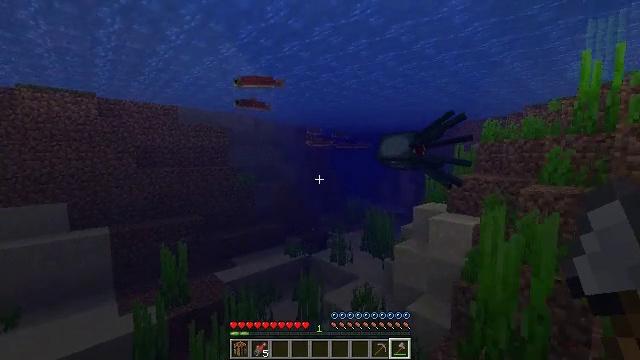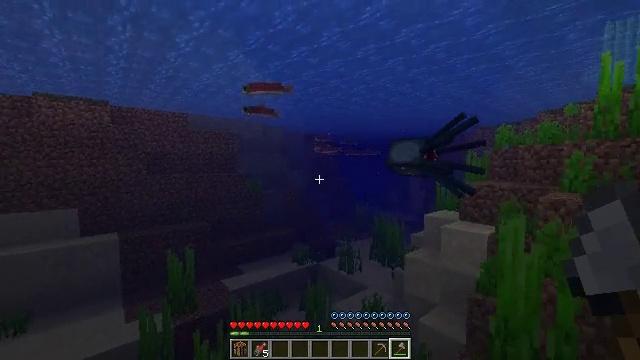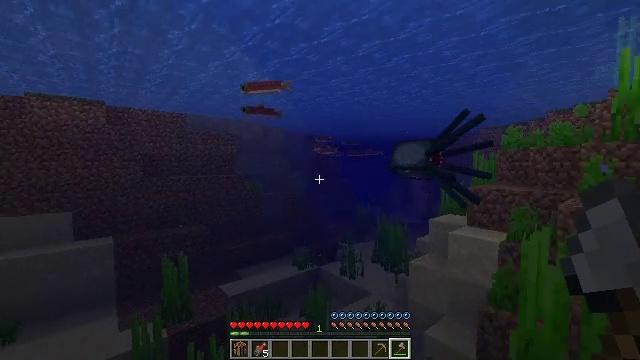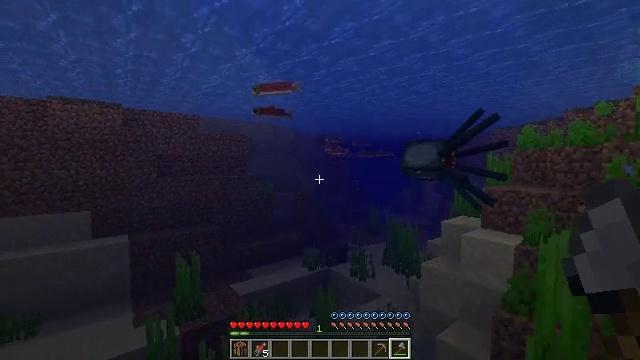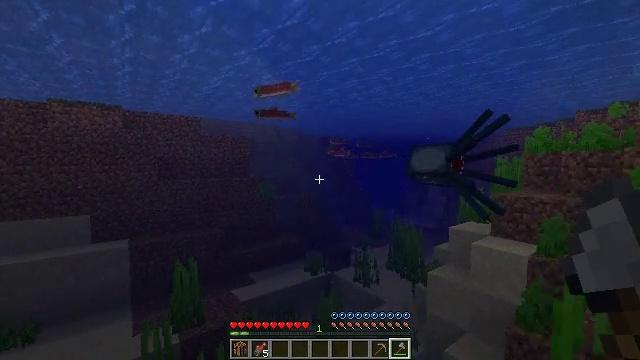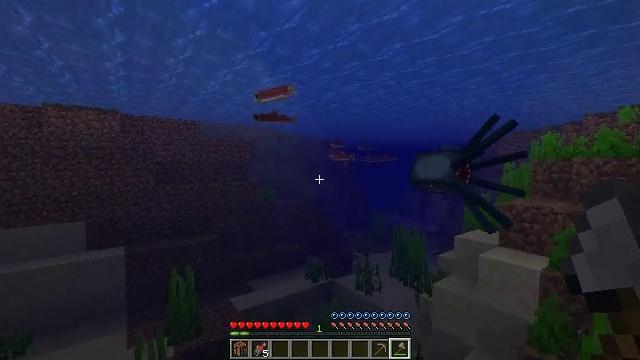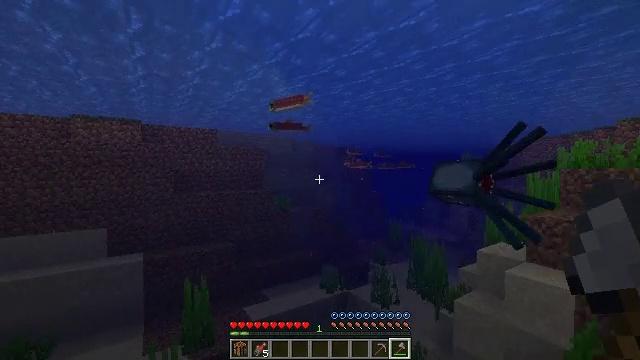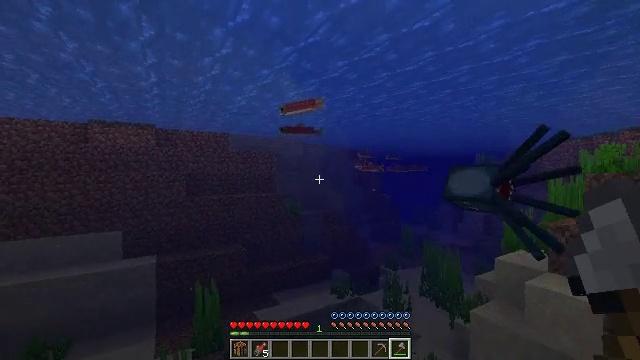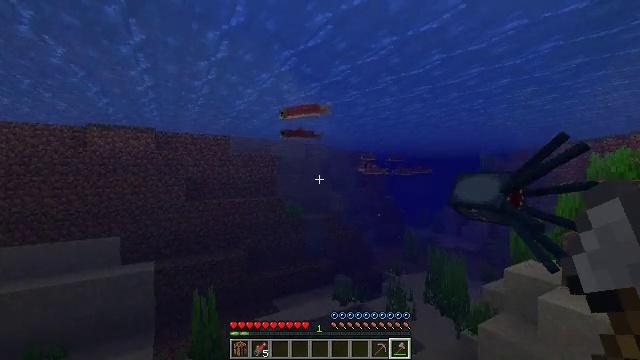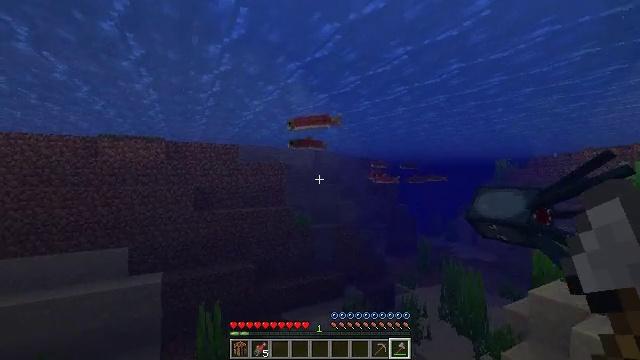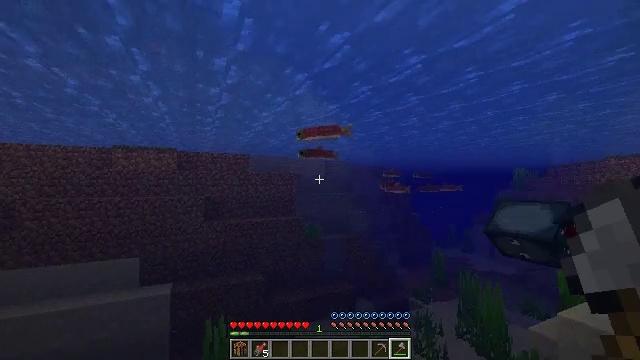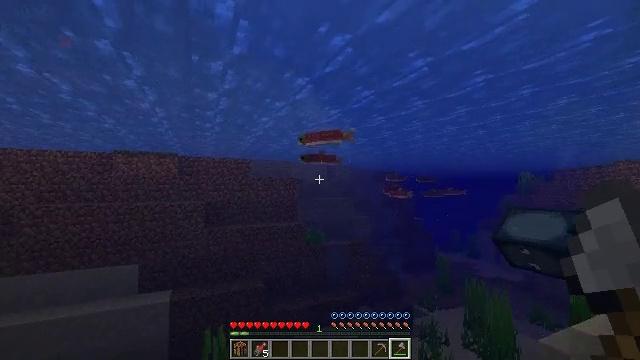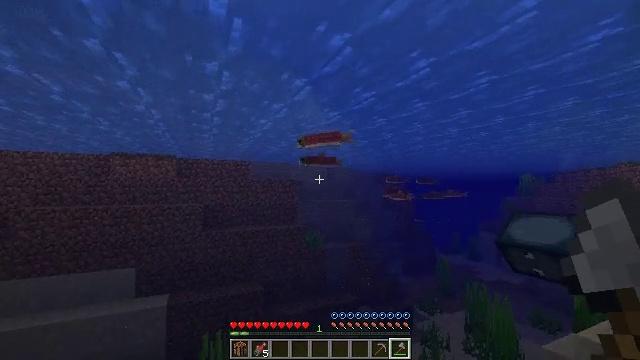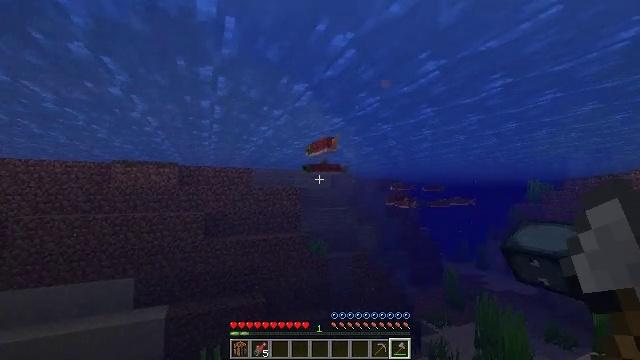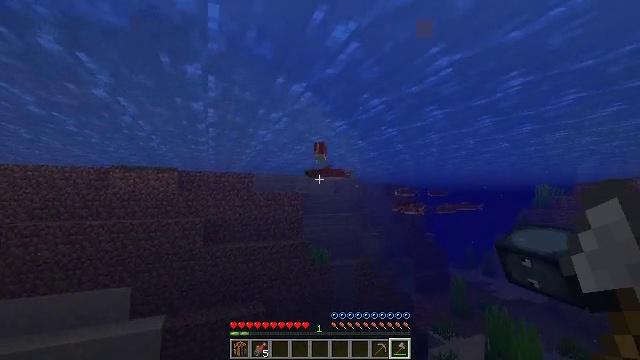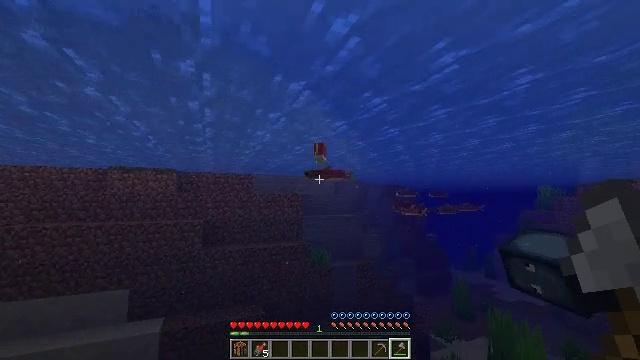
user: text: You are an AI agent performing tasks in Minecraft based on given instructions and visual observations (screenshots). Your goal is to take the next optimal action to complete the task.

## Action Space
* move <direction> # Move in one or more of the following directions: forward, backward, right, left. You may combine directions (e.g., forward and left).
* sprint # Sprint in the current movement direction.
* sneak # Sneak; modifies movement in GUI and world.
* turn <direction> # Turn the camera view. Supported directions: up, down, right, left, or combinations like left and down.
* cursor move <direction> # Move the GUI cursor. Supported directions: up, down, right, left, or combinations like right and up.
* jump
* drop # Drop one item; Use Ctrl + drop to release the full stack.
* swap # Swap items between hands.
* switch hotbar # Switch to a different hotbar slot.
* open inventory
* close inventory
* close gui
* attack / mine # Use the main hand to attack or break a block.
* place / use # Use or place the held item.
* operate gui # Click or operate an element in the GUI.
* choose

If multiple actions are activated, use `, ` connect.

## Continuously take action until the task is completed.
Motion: motion action
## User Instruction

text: Kill the salmon.
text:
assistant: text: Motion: move forward, sprint, turn left and up, jump
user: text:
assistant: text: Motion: move forward, sprint, jump
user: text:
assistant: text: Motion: move forward, sprint, turn left, jump
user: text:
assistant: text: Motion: move forward, sprint, jump
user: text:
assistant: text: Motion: move forward, sprint, jump
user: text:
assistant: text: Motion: move forward, sprint, turn left and up, jump
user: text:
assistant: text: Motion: move forward, sprint, turn left, jump
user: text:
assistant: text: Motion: move forward, sprint, jump
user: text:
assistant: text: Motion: move forward, sprint, turn left and up, jump
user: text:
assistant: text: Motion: move forward, sprint, turn left and up
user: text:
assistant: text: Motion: move forward, sprint
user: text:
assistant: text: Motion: move forward, sprint
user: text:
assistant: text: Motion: move forward, sprint, turn up
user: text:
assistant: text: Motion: move forward, sprint
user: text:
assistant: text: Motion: move forward, sprint
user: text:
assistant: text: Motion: move forward, sprint
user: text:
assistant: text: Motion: move forward, sprint
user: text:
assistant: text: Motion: move forward, sprint
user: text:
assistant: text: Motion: move forward, sprint
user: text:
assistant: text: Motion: move forward, sprint
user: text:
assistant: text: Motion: move forward, sprint
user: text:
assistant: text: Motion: move forward, sprint
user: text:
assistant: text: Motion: move forward, sprint
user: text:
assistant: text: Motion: move forward, sprint
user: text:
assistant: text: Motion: move forward, sprint
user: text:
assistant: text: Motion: move forward, sprint
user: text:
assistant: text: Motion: move forward, sprint
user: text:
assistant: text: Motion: move forward, sprint
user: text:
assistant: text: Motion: move forward, sprint
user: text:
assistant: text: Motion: move forward, sprint